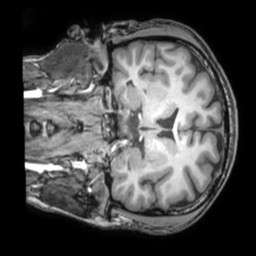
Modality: T1w
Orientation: coronal
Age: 23
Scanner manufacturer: philips
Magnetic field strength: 3 T
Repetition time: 0.007 s
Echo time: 0.003501 s